Interaction volume radius: 5 \u00c5
Interaction volume height: 15 \u00c5
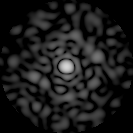
Disorder parameter: 0.8058